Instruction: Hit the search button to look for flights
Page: home
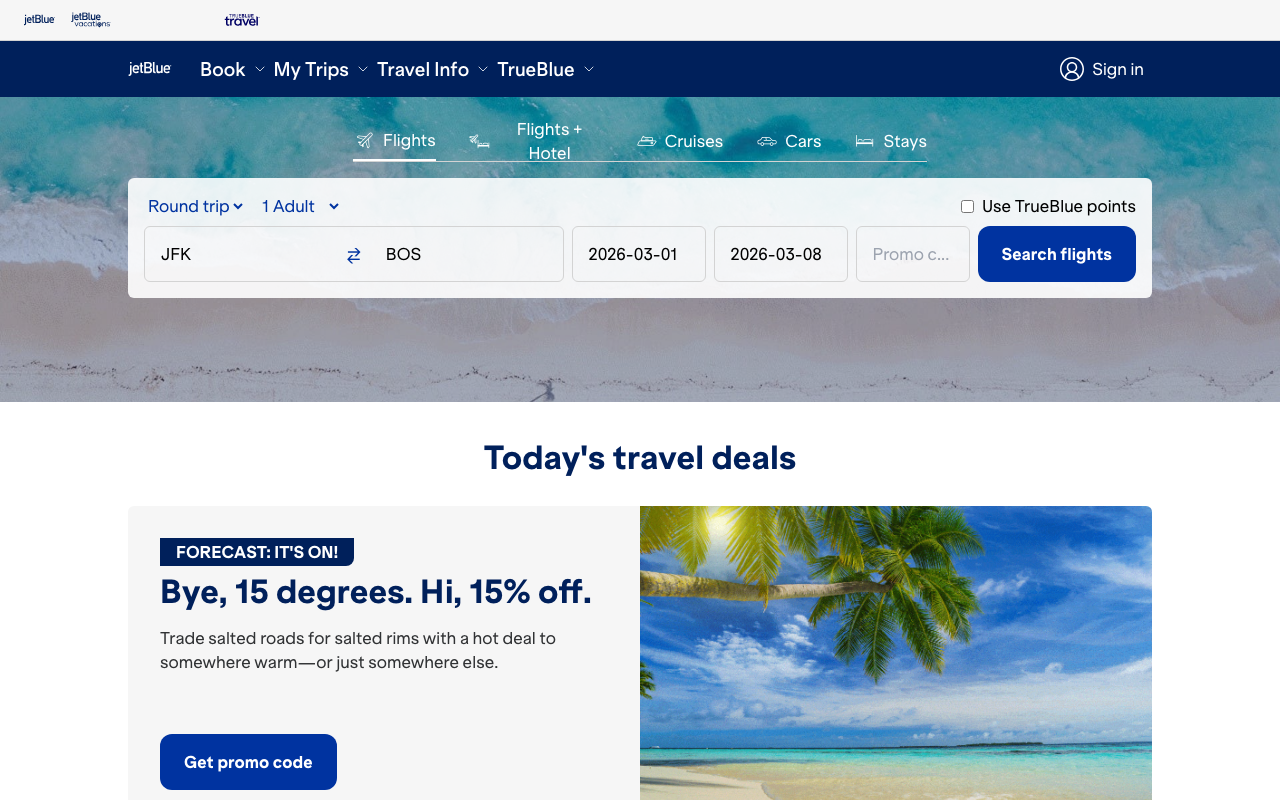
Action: click